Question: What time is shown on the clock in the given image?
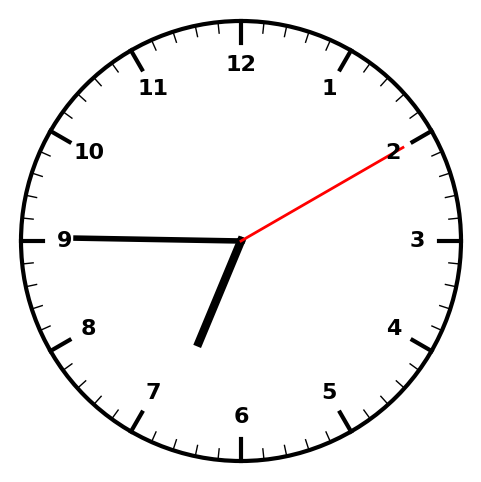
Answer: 06:45:10